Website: home-depot
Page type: customer-info-address
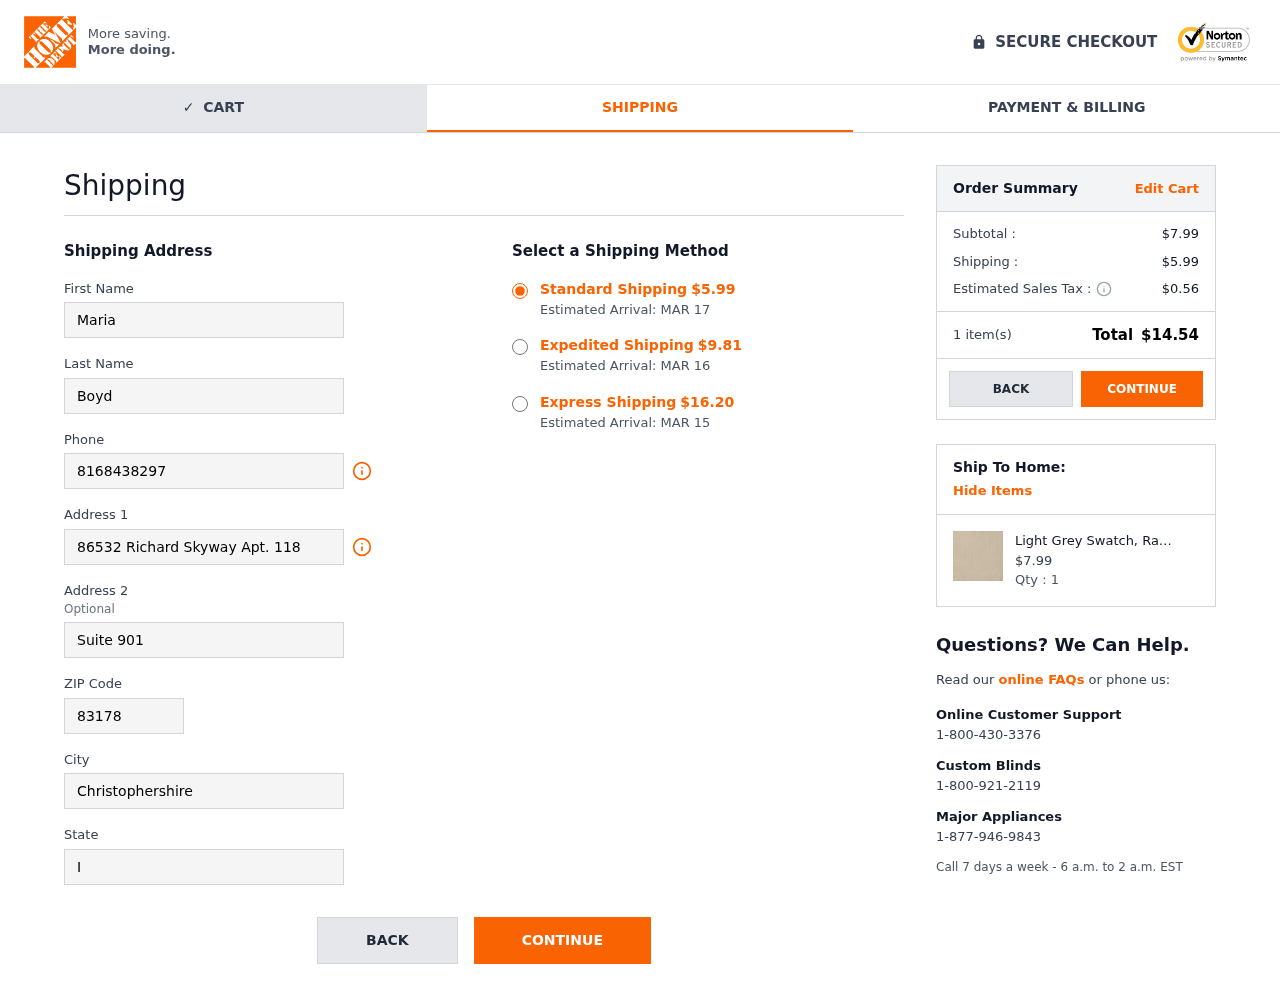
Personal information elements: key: PII_CITY
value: Christophershire
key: PII_FIRSTNAME
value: Maria
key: PII_LASTNAME
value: Boyd
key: PII_PHONE
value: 8168438297
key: PII_POSTCODE
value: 83178
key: PII_STATE
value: Idaho
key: PII_STREET
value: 86532 Richard Skyway Apt. 118
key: PII_STREET2
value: Suite 901
Product elements: key: PRODUCT1_NAME
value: Light Grey Swatch, Ravenna Home
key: PRODUCT1_PRICE
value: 7.99
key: PRODUCT1_QUANTITY
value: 1
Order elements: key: ORDER_SHIPPING_COST
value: $5.99
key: ORDER_DELIVERY_DATE
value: Estimated Arrival: MAR 17
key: ORDER_SHIPPING_COST_EXPEDITED
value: $9.81
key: ORDER_DELIVERY_DATE_EXPEDITED
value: Estimated Arrival: MAR 16
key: ORDER_SHIPPING_COST_EXPRESS
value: $16.20
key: ORDER_DELIVERY_DATE_EXPRESS
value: Estimated Arrival: MAR 15
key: ORDER_SUBTOTAL
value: $7.99
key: ORDER_TAX
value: $0.56
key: ORDER_NUM_ITEMS
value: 1 item(s)
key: ORDER_TOTAL
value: $14.54